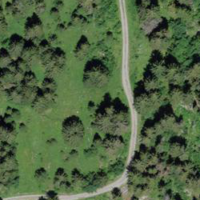
EUNIS habitat code: 23
Species observed at this site:
Dactylorhiza sambucina